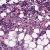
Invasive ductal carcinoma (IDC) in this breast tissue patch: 1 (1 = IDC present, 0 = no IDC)